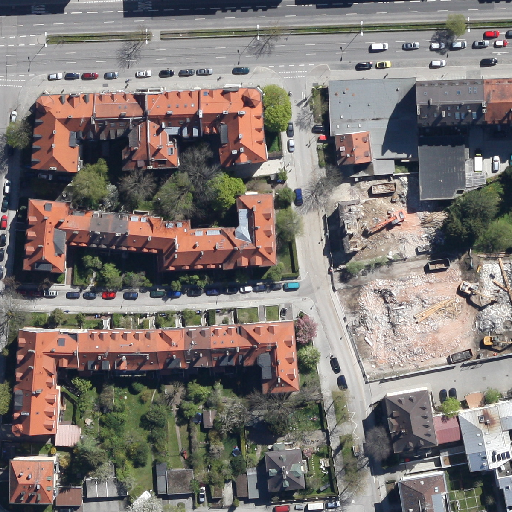
Referring expression: light-duty vehicle driving on the road